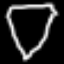
Label: diamond